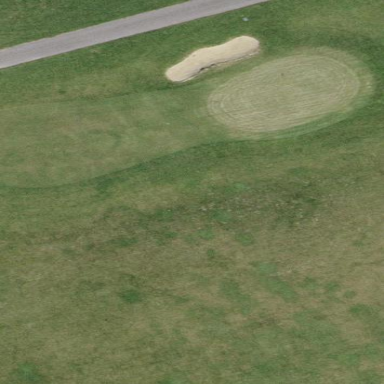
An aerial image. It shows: Golf fairway surrounded by grass.